Field crop: maize
Growth stage: 2
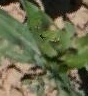
Species: maize